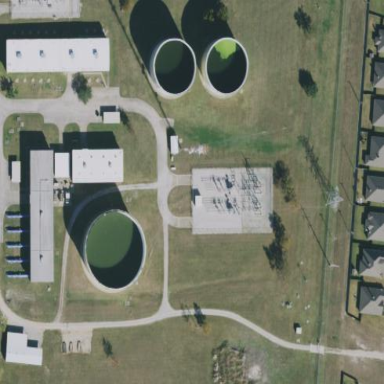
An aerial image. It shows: Pumping station for water.